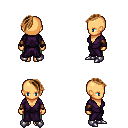
a pixel art fantasy rpg character, female body template, human, tanned skin, purple robe, teal pants, brown long mohawk hairstyle, leather bracers, metal boots, four views (front, back, left, right), 2x2 character sprite sheet, small pixel art, hard edges, no anti-aliasing